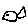
Label: fish